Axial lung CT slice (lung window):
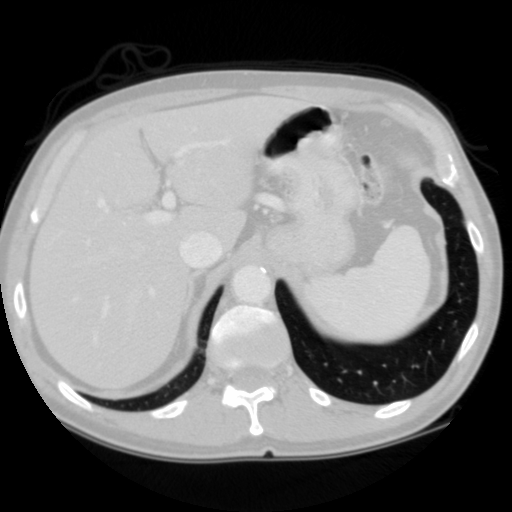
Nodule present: no